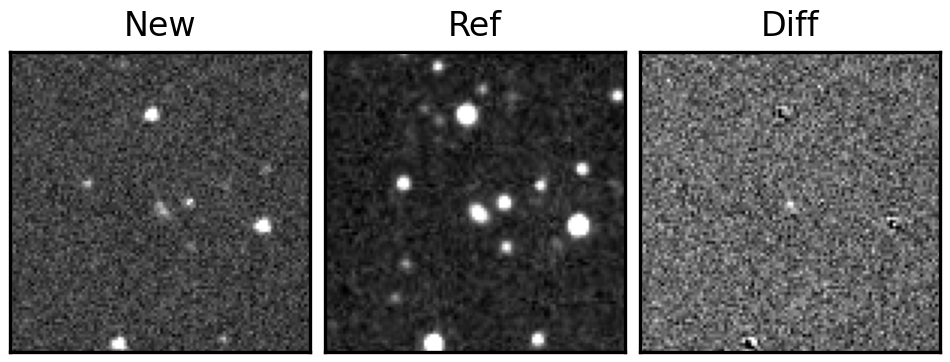
Label: real